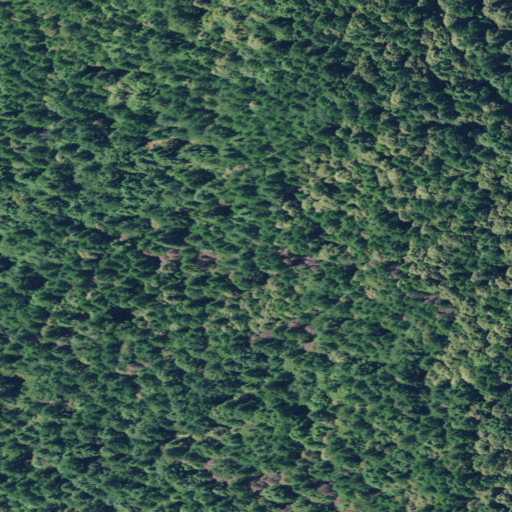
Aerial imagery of ridge(s) in California named Center Ridge containing evergreen forest and grassland